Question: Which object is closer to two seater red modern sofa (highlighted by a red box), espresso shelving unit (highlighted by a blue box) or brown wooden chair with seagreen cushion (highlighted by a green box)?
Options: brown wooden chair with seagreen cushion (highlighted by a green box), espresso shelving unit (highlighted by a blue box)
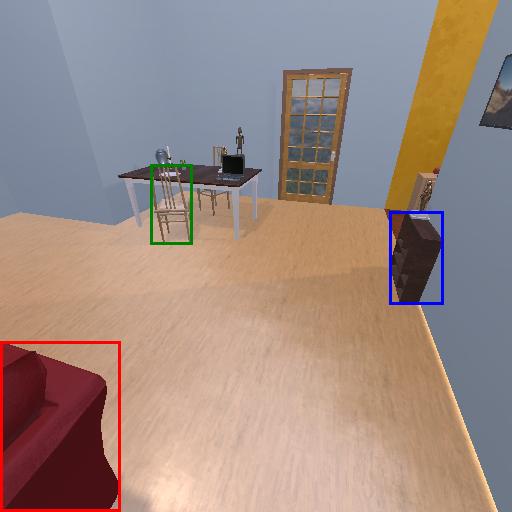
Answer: brown wooden chair with seagreen cushion (highlighted by a green box)